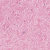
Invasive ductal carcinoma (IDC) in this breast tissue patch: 0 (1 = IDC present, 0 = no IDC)